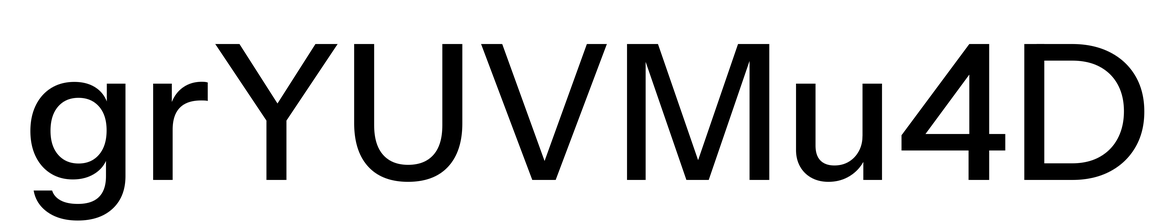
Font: InstrumentSans_Medium